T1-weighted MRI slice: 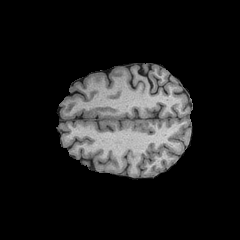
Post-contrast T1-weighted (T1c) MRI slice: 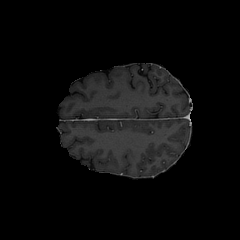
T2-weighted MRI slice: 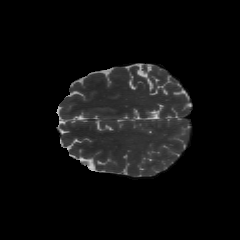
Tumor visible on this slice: no